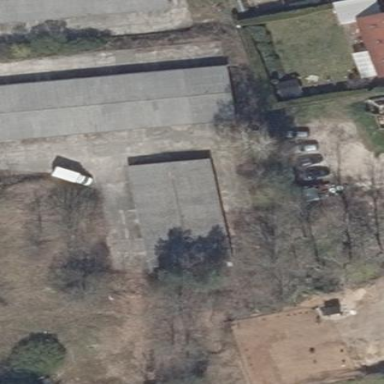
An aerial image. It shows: Group of garages.